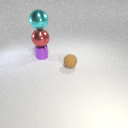
large red metal sphere above small purple metal cylinder